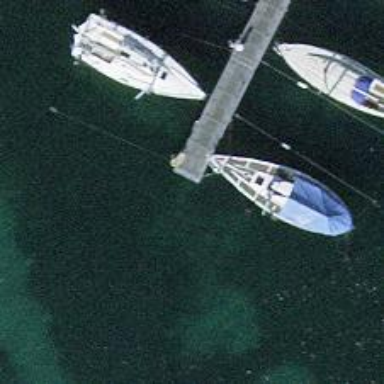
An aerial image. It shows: Man-made pier.